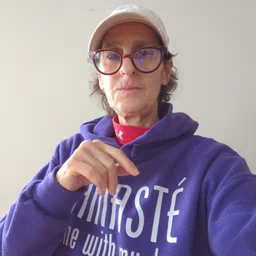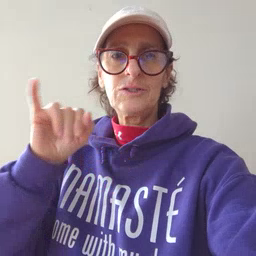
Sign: jeans